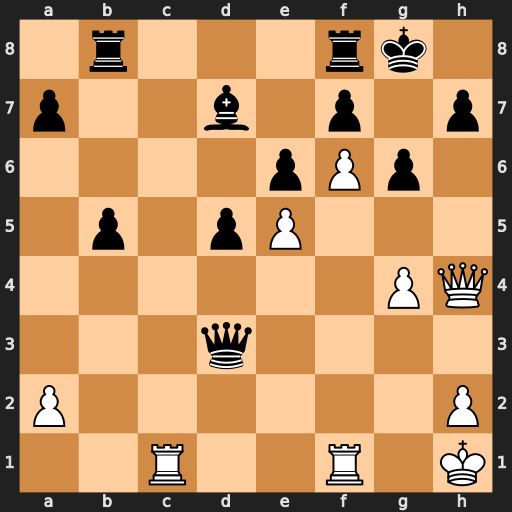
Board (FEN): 1r3rk1/p2b1p1p/4pPp1/1p1pP3/6PQ/3q4/P6P/2R2R1K
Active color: w
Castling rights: -
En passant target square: -
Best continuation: Qh6 Qe4+ Kg1